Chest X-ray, PA view. Patient: 54 years old, sex F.
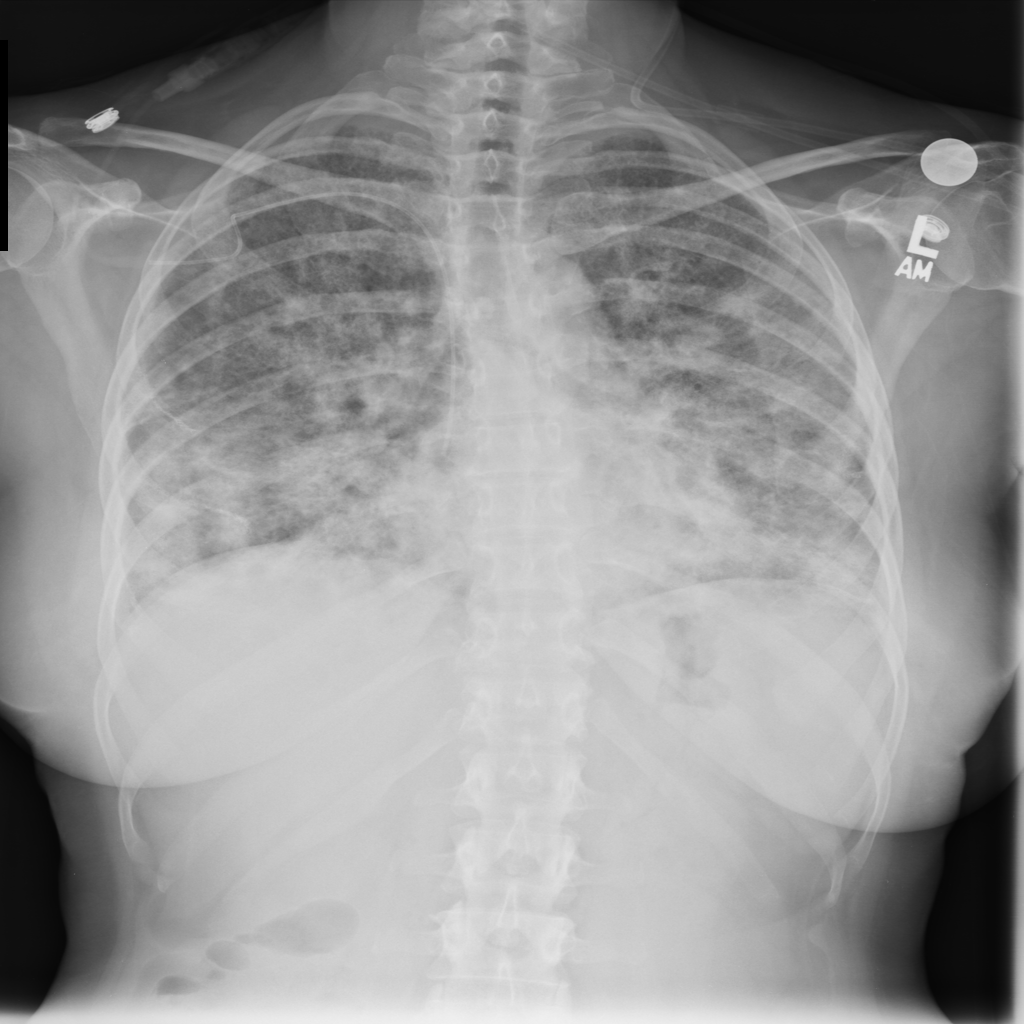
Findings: No Finding